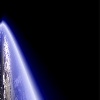
Label: space